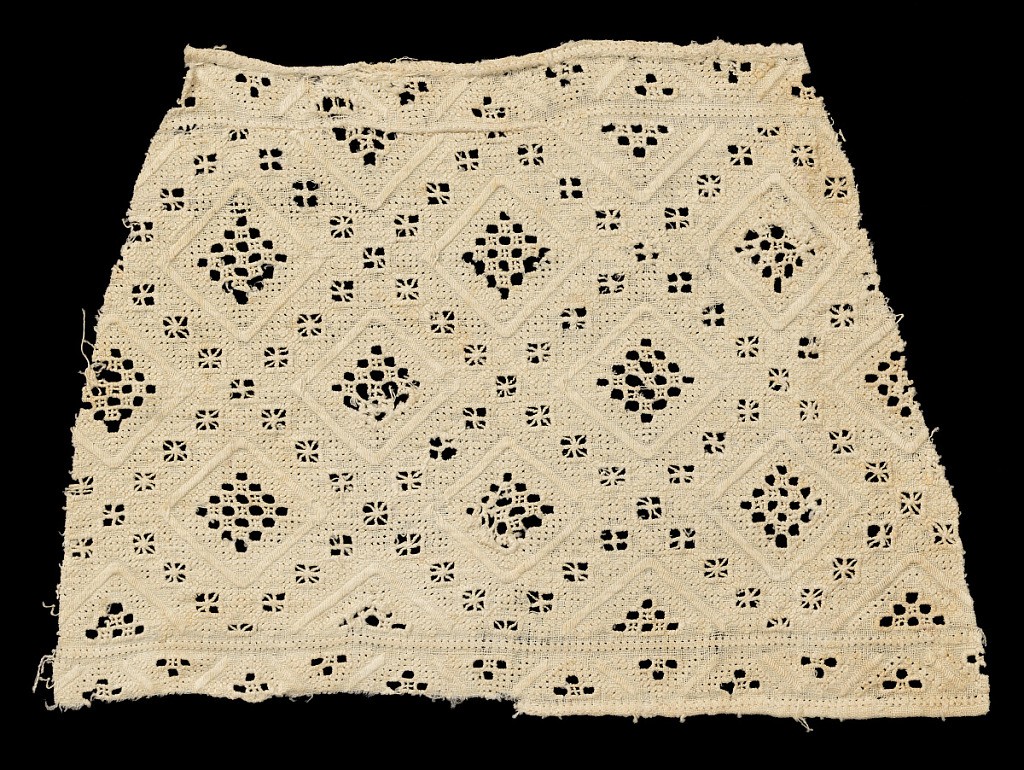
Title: Fragment
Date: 16th century
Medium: linen Technique: plain weave embroidered with withdrawn element work, needlework filling stitches
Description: Woven linen fragment showing an allover pattern of large and small diamond shapes in withdrawn element work and embroidery on plain weave.